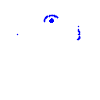
Particle: pion